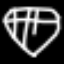
Label: diamond